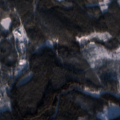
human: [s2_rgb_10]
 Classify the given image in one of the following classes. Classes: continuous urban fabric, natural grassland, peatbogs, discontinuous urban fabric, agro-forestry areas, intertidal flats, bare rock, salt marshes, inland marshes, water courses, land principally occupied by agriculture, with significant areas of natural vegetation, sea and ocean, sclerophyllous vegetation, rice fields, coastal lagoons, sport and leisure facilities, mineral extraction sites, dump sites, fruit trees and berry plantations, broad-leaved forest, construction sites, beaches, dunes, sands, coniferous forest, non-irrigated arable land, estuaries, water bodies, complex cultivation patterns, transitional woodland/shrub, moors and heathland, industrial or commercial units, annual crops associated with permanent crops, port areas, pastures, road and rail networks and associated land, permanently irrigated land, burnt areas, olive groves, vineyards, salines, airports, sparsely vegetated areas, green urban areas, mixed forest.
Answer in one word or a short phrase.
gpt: coniferous forest, mixed forest